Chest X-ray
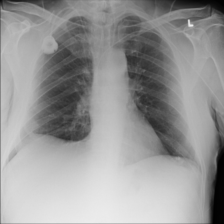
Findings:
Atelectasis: negative
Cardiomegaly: negative
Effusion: negative
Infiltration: negative
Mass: negative
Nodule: negative
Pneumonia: negative
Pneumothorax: negative
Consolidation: negative
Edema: negative
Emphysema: negative
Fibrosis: negative
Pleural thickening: negative
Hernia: negative